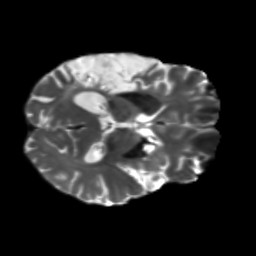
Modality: T2w
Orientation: axial
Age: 66
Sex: male
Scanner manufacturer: siemens
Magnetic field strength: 3 T
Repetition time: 5.25 s
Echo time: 0.08 s